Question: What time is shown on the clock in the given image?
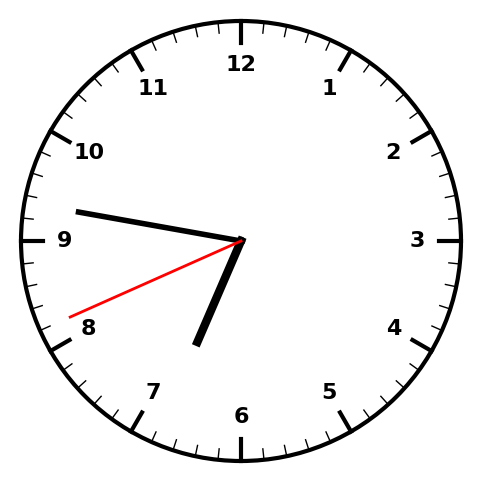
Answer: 06:46:41